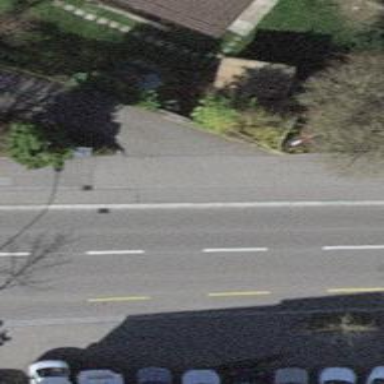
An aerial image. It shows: Unmarked crossing with traffic calming table.